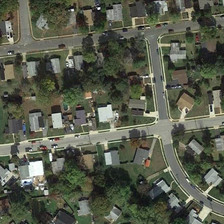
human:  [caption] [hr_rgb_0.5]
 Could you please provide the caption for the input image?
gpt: both sides of the street are residential areas .

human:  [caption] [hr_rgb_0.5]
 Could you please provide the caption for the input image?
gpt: many houses are planted with trees and grass .

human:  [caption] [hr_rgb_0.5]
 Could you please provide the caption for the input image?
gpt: both sides of the street are residential areas .

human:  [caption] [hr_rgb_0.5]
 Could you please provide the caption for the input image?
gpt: many houses are planted with trees and grass .

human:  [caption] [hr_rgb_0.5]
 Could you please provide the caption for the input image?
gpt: both sides of the street are residential areas .